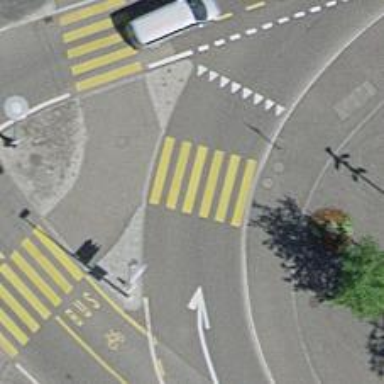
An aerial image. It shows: Uncontrolled zebra crossing with notable zebra markings.